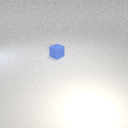
small blue rubber cube